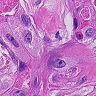
Metastatic tissue present: yes